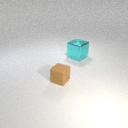
small brown rubber cube in front of large cyan metal cube